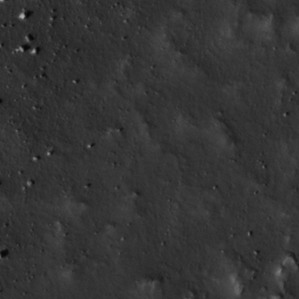
Label: non_frost